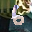
Label: 6